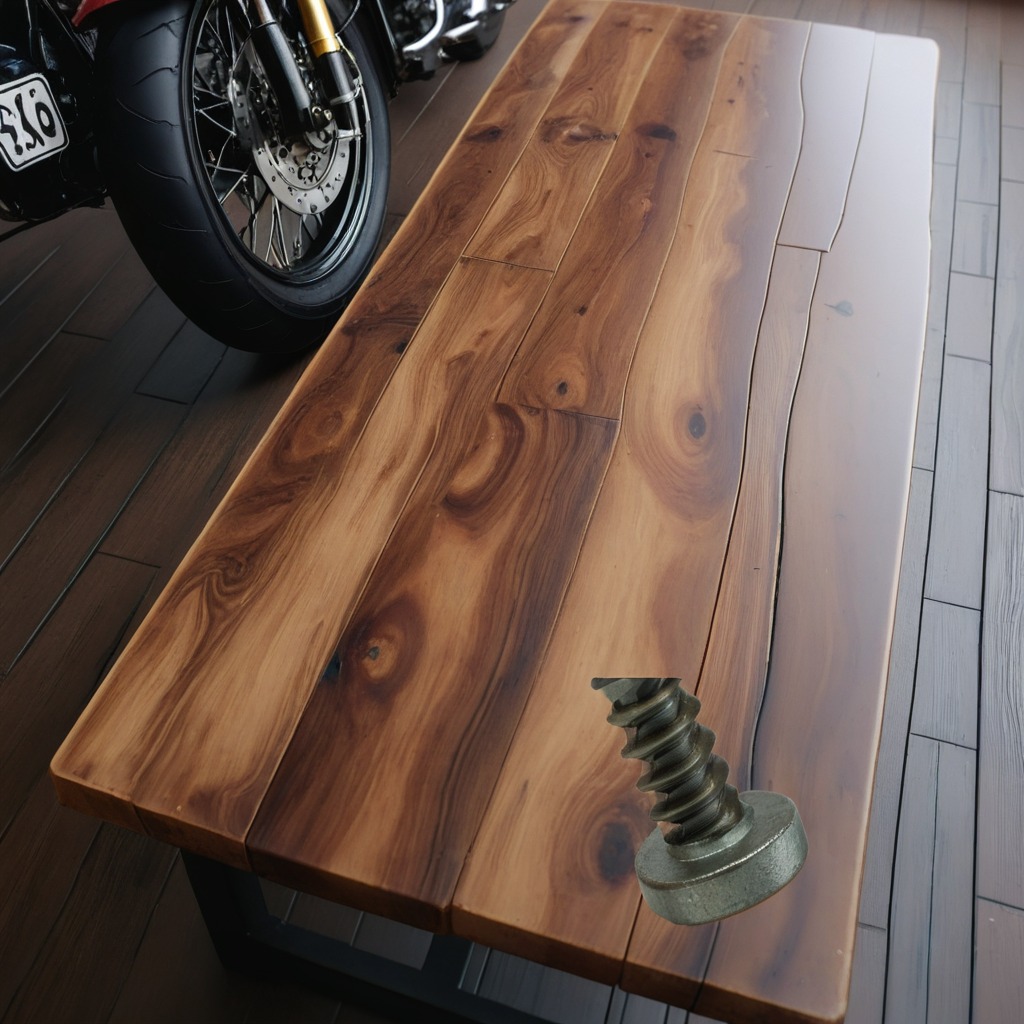
A metal screw is lying on the wooden table.